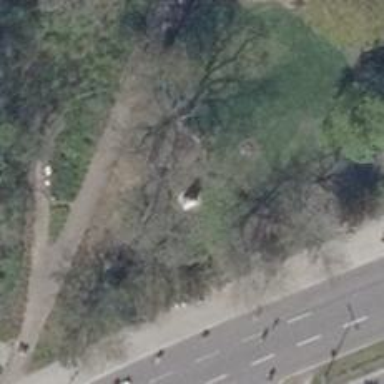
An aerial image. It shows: Historic memorial in the form of statue.